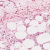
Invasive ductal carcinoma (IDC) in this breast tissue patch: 0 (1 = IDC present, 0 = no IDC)